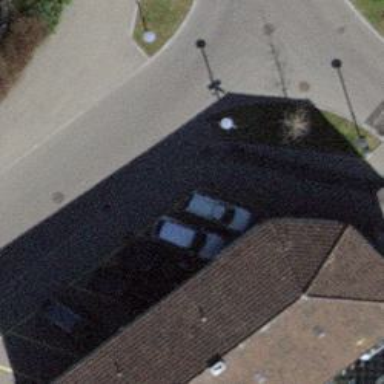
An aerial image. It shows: Kerb barrier.